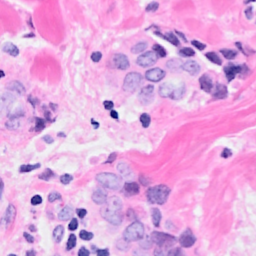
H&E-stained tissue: Breast